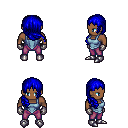
a pixel art fantasy rpg character, male body template, human, dark skin, blue vest, magenta pants, blue right-swept hairstyle, metal gloves, metal boots, four views (front, back, left, right), 2x2 character sprite sheet, small pixel art, hard edges, no anti-aliasing